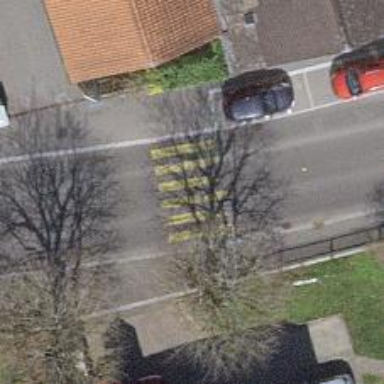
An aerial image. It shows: Uncontrolled zebra crossing.